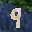
Label: 9